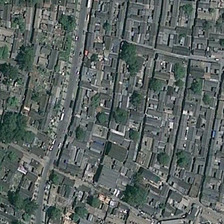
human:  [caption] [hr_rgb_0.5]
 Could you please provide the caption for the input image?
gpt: many gray buildings with some green trees scattered are in a dense residential area .

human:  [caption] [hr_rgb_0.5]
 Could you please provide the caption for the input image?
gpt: many gray buildings with some green trees scattered are in a dense residential area .

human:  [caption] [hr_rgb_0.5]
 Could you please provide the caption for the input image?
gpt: many gray buildings with some green trees scattered are in a dense residential area .

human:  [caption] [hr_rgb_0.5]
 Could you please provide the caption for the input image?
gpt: many gray buildings with some green trees scattered are in a dense residential area .

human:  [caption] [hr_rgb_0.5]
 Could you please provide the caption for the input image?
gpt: many gray buildings with some green trees scattered are in a dense residential area .